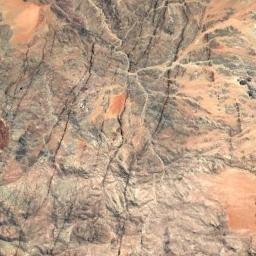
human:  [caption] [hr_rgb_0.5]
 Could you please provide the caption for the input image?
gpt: There are many roads of different lengths in the mountains .

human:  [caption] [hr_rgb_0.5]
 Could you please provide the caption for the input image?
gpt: Half of the area on this mountain is covered by vegetation .

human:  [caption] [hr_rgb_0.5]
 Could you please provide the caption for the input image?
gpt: The mountain has a rugged surface and its rocks are gray and red .

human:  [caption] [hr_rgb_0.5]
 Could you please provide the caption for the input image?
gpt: The mountain is full of yellow soil .

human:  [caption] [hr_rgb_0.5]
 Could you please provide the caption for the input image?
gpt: There are some rifts on the brown mountain .